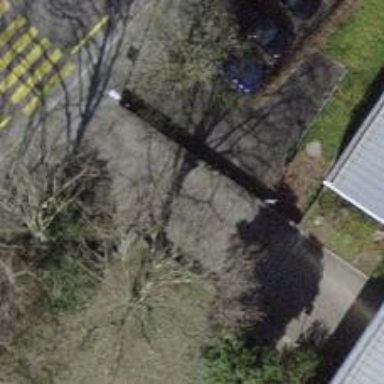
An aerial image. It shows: Set of steps on the road.